Question: so:
(1) I'm just a beginner at this whole creating a compiler. (2) I will try hard and put in relevant bits about this, putting in all details would make this question just too long. I will monitor this question constantly for any details you guys need.
I'm trying to write a compiler for a simple expression/SQL like language, it should look/work like this:
'''
Step 1: [Account Number] Greater Than [1];
Step Two: [Gender] Equals [M];
Step Last: Step 1 And Step Two;
'''
So it's something like : 'Step<Name>: [Field Name] Operator [Constant];' The constant can be numbers, if they aren't they'll be handled as strings. (So you could do [This is a Constant Value])
And then the last step has to be something that combines a bunch of other steps into a tree. Execution begins from the last step and all other steps are ignored.
---
is .... I'm just trying to get one simple hard coded expression to work and I keep getting a .
All I'm trying to is make this ONE STEP program work:
'''
Step 1: [Account Number] Equals [1];
'''
This is the grammar file:
'''
grammar Population;
@parser::members
{
protected const int EOF = Eof;
}
@lexer::members
{
protected const int EOF = Eof;
protected const int HIDDEN = Hidden;
}
/* Parser Rules */
prog: step;
step : 'Step' .+ ':' field op=('Equals'|'Greater Than') numeric_const ';';
field : FLD_REF;
numeric_const :
'[' INT ']' # NumericConst
;
/* Lexer Rules */
INT : [0-9]+;
FLD_REF : '[' .+ ']';
WS
: (' ' | '
' | '
') -> channel(HIDDEN)
;
'''
'''
public class PopulationVisitor : PopulationBaseVisitor<ICompilableExpression>
{
public override ICompilableExpression VisitStep(PopulationParser.StepContext sCTX)
{
//**THIS IS THE PROBLEM**** ctx is always null
PopulationParser.FieldContext ctx = sCTX.field();
return base.VisitStep(sCTX);
}
public override ICompilableExpression
VisitNumericConst(PopulationParser.NumericConstContext context)
{
int val = int.Parse(context.GetText();
//I then use val to build an ICompilableExpression
}
public override ICompilableExpression
VisitField(PopulationParser.FieldContext context)
{
//this ends up never being called.
}
}
'''

Why is the ctx null? But somehow if I change the grammar to this:
'''
step : 'Step' .+ ':' FLD_REF op=('Equals'|'Greater Than') numeric_const ';';
'''
NOW:
'''
public override ICompilableExpression VisitStep(PopulationParser.StepContext context)
{
var ctx = context.FLD_REF();
//NOW, this returns an instance of ITerminalNode
//and ctx is not null
return base.VisitStep(context);
}
'''
Why does the thing work if I use a lexer token but not a grammar rule that uses the SAME lex token!?
I bet there is something just basic in my understanding of all of this that is flawed. I would sincerely appreciate clues and/or help.
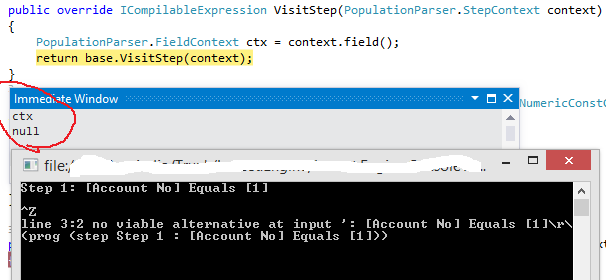
Answer: The '.+' is greedy, i.e. ''[' .+ ']'' grabs the first ''['' and the last '']'' (and everything in between, of course).
Try either ''[' .+? ']'' or ''[' ~[\]]+ ']''